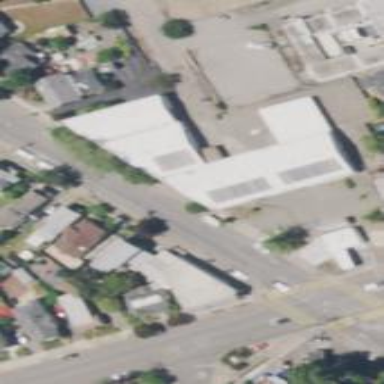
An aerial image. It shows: Warehouse.